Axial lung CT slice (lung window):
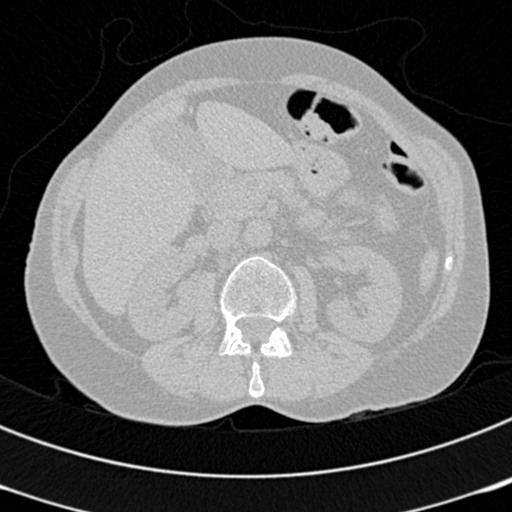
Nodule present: no